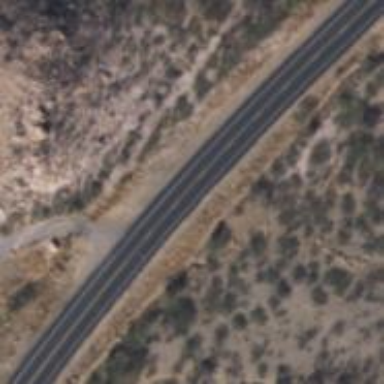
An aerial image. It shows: Abandoned road.